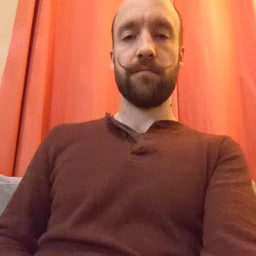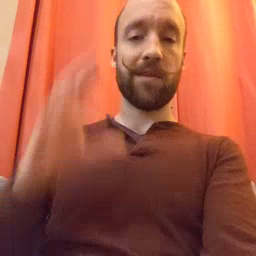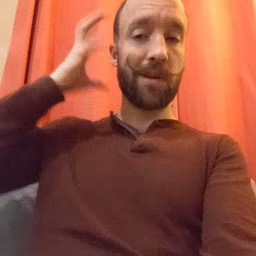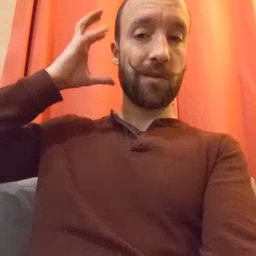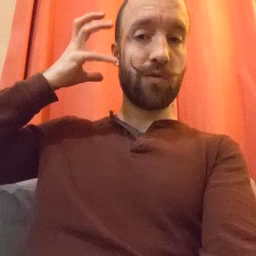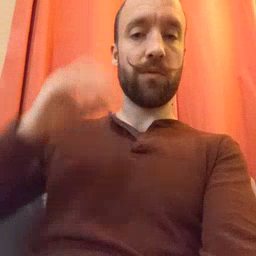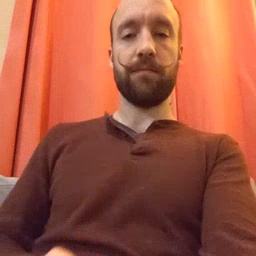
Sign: radio